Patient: sex M, age 52
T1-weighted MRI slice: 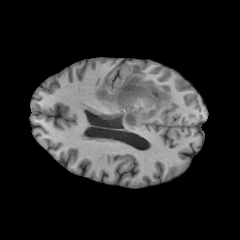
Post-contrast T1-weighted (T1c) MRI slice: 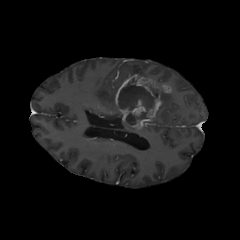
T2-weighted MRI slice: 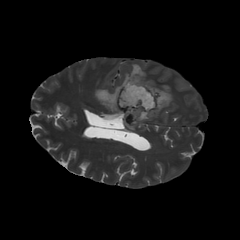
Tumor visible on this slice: yes
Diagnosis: Glioblastoma, IDH-wildtype
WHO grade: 4